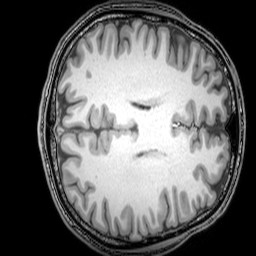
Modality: T1w
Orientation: axial
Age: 22
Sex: male
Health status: healthy
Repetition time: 0.081 s
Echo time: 0.037 s